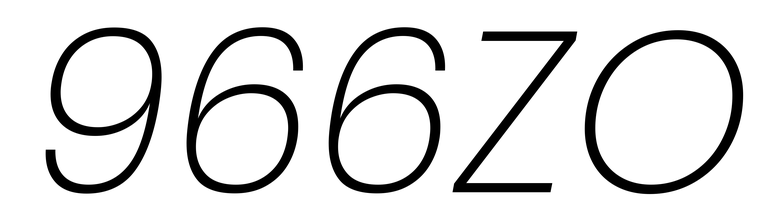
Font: Poppins-ExtraLightItalic